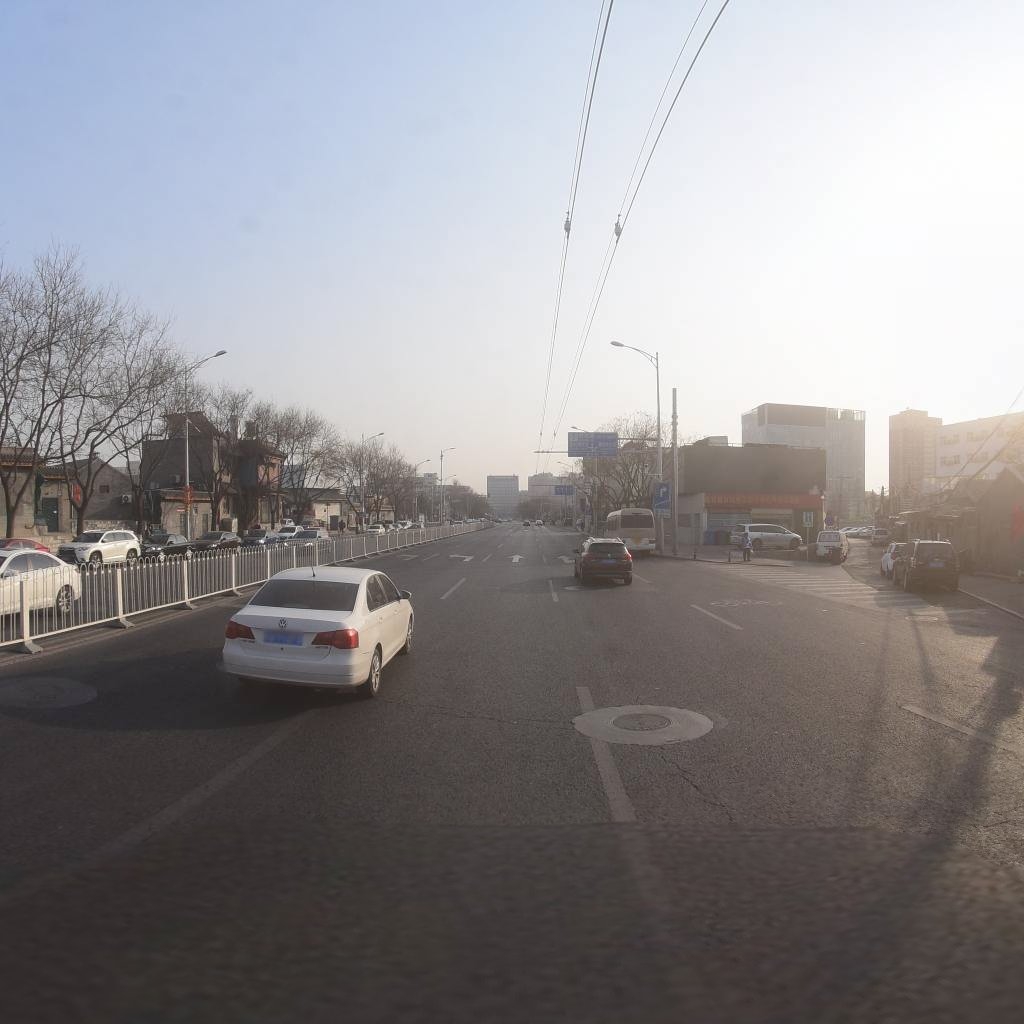
Region: Xicheng
Road damage annotations: transverse crack, longitudinal crack, manhole cover, manhole cover